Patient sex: M
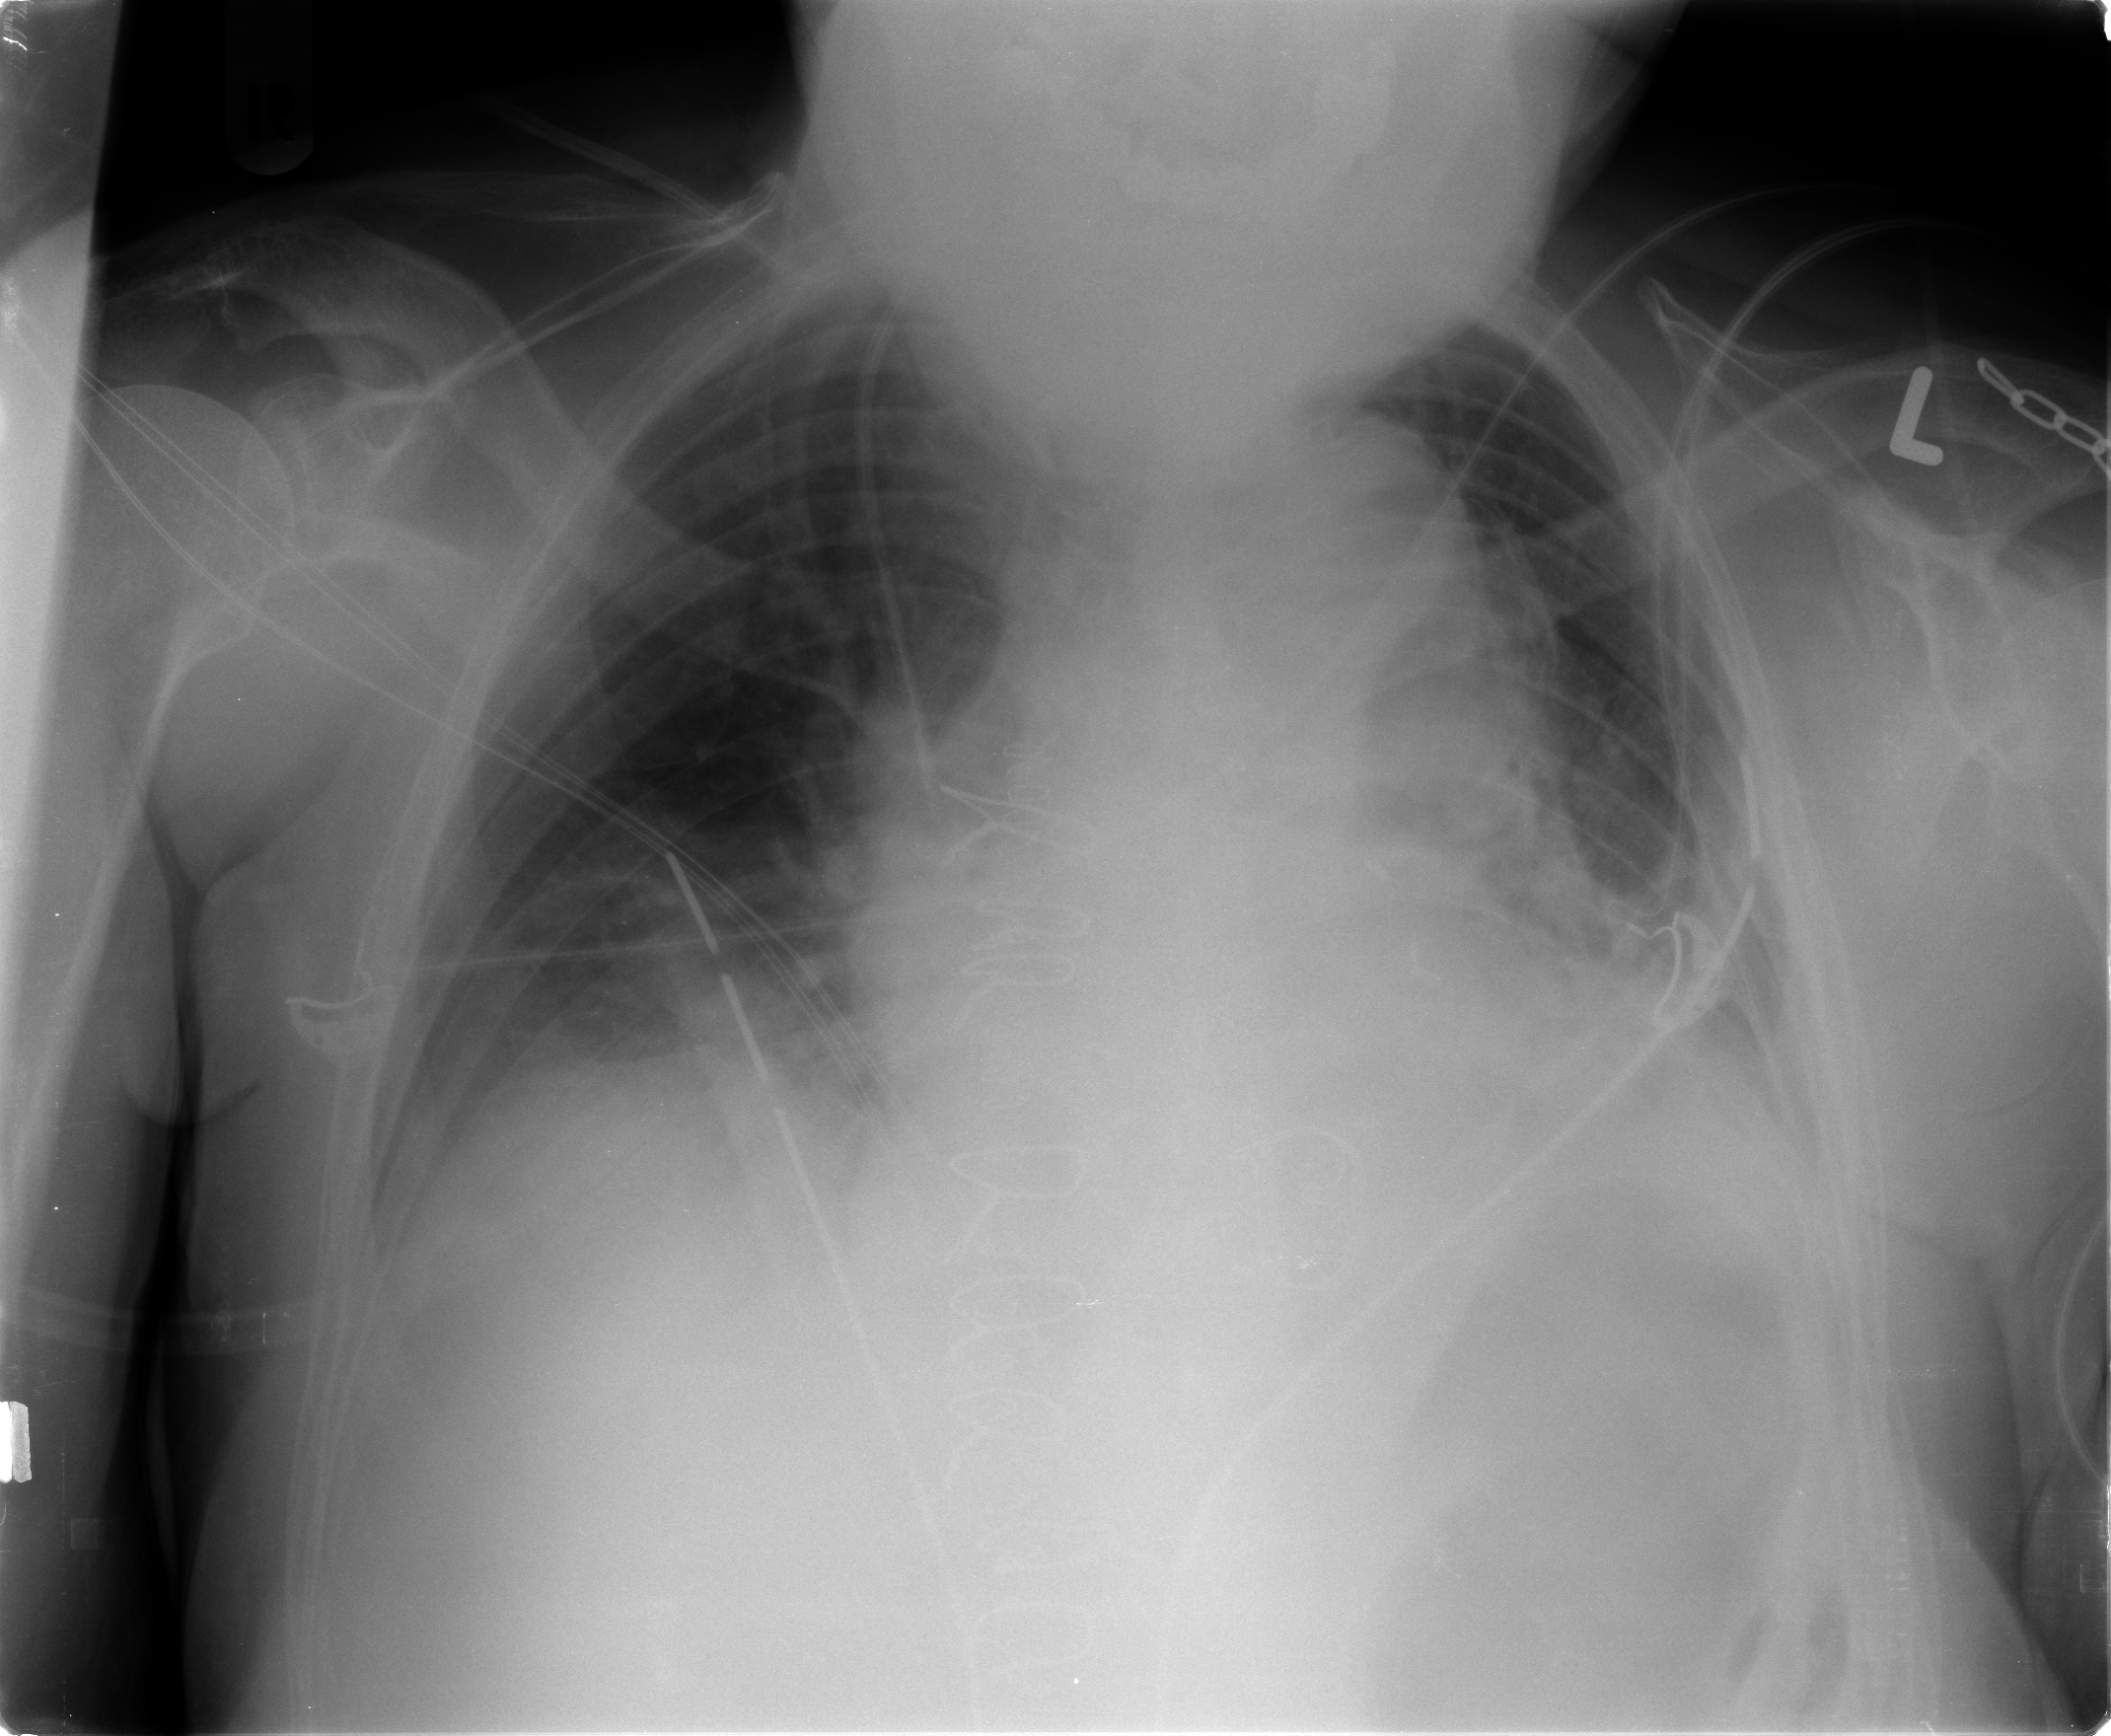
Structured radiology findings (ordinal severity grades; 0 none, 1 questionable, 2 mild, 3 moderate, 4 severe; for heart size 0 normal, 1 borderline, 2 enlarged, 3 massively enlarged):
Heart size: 2
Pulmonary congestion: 2
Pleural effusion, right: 1
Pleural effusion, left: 1
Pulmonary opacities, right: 2
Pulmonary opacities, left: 0
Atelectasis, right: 2
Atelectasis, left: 2